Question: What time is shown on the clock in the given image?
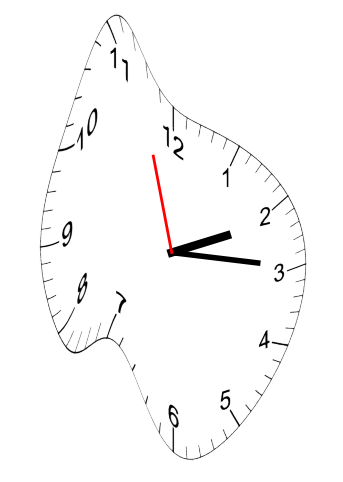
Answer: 02:14:57